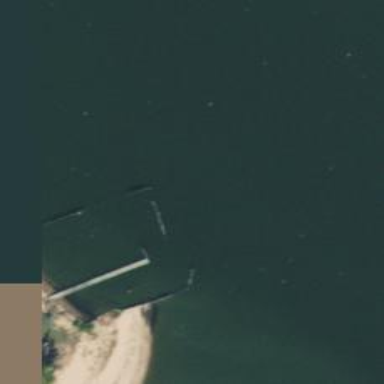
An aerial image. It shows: Breakwater structure.